Question: Is there something already coded for ORG (emacs) something that helps to create the Eisenhower Matrix?

I know that can be done in the agenda creating 4 different files, or with some work, but it's possible to use the agenda of the ORG to separate them in 4 quadrants, like the image above?
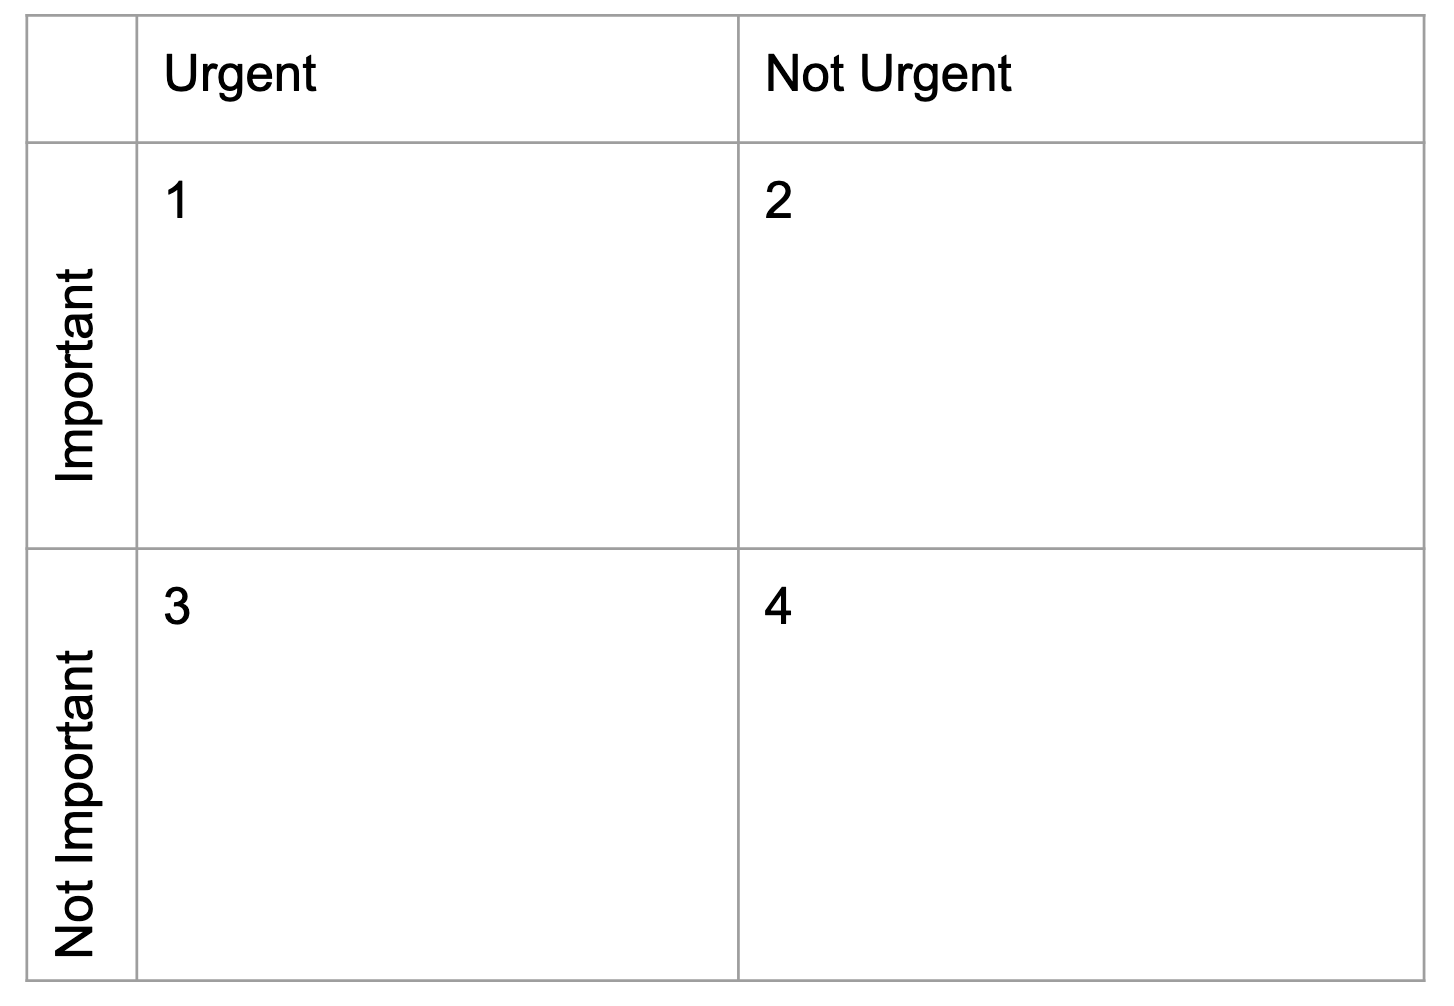
Answer: Just to give an alternative way of organizing the tasks based only in the priorities... I like this because let me decide when to change the tasks category (not automatic using the DEADLINE):
'''
;About the 2 elisp lines below: If you want to send items without explicit
;priorities to the bottom of the list you have to set org-default-priority to the
;value of org-lowest-priority). I did this to make recognize that: PRIORITY=0 are
;items without explicit priorities (not A, B or C, but just TODO)
(setq org-lowest-priority ?E)
(setq org-default-priority ?E)
(add-to-list 'org-agenda-custom-commands
'("e" "Eisenhower matrix"
((tags-todo
"+PRIORITY="A""
((org-agenda-overriding-header "Urgent and important")))
(tags-todo
"+PRIORITY="B""
((org-agenda-overriding-header "Important but not urgent")))
(tags-todo
"+PRIORITY="C""
((org-agenda-overriding-header "Urgent but not important")))
(tags-todo
"+PRIORITY=0-PRIORITY="A"-PRIORITY="B"-PRIORITY="C""
((org-agenda-overriding-header "Neither important nor urgent"))))
nil))
'''
Using that, the following org-mode file:
'''
* TODO [#A] This is important and urgent
DEADLINE: <2021-03-11 Thu>
* TODO [#A] This is important but not urgent
DEADLINE: <2021-03-13 Sat>
* TODO This has no priority but is urgent
DEADLINE: <2021-03-11 Thu>
* TODO [#B] This has medium priority but is urgent
DEADLINE: <2021-03-11 Thu>
* TODO [#C] This has low priority but is urgent
DEADLINE: <2021-03-11 Thu>
* TODO [#A] This is important but has no deadline
* TODO This has no priority and is not urgent
DEADLINE: <2021-03-13 Sat>
* TODO [#B] This has medium priority and is not urgent
DEADLINE: <2021-03-13 Sat>
* TODO [#C] This has low priority and is not urgent
DEADLINE: <2021-03-13 Sat>
* TODO This has no priority and no deadline
* TODO [#B] This has medium priority and no deadline
* TODO [#C] This has low priority and no deadline
'''
looks like this:
'''
Urgent and important
refile: TODO [#A] This is important and not urgent: ver como adicionar os aniversarios no ORG
refile: TODO [#A] This is important and urgent
refile: TODO [#A] This is important but not urgent
refile: TODO [#A] This is important but has no deadline
=============================================================================================================================
Important but not urgent
refile: TODO [#B] This has medium priority but is urgent
refile: TODO [#B] This has medium priority and is not urgent
refile: TODO [#B] This has medium priority and no deadline
=============================================================================================================================
Urgent but not important
refile: TODO [#C] This has low priority but is urgent
refile: TODO [#C] This has low priority and is not urgent
refile: TODO [#C] This has low priority and no deadline
=============================================================================================================================
Neither important nor urgent
refile: TODO This has no priority but is urgent
refile: TODO This has no priority and is not urgent
refile: TODO This has no priority and no deadline
'''